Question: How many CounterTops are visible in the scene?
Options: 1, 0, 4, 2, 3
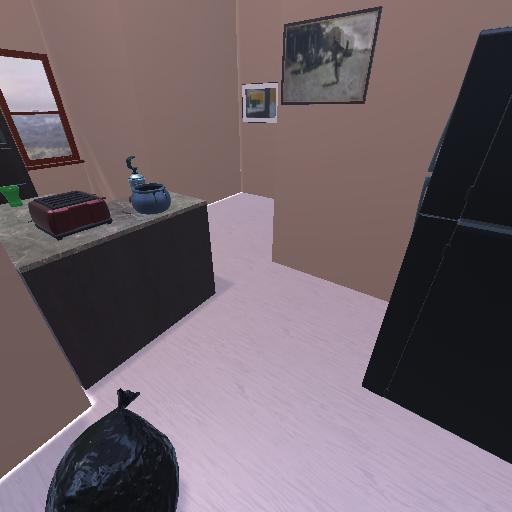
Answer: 1